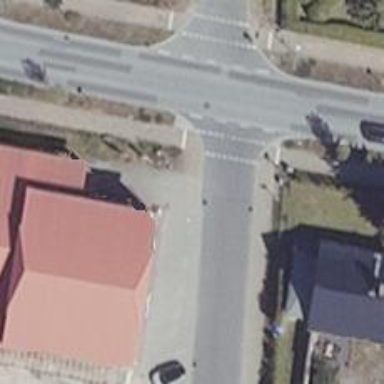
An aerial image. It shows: Road with "give way" sign.